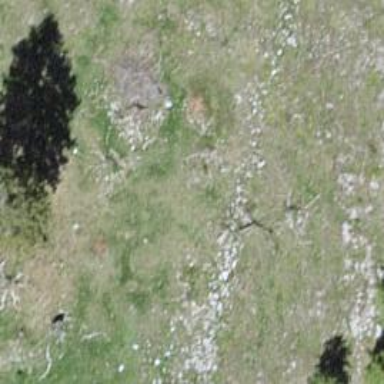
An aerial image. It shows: Needle-leaved tree in natural setting.